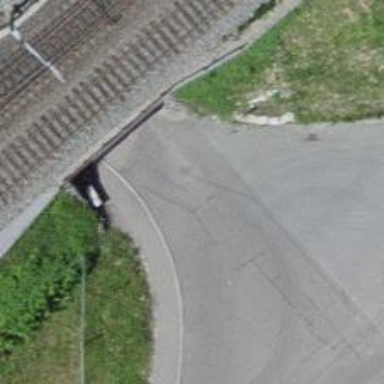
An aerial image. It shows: Rising bollard.